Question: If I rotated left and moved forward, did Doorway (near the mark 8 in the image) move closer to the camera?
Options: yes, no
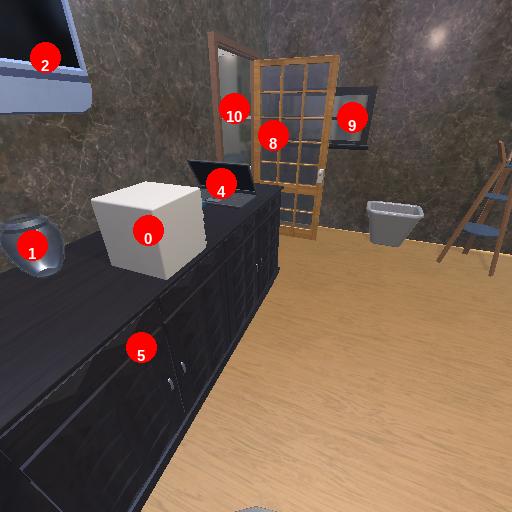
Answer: yes